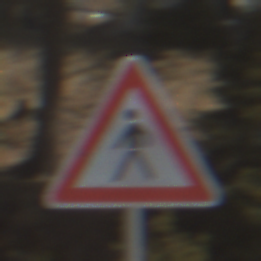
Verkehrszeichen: FussgaengerRechts
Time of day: Midday
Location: Outdoor (Nature)
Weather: PartlyCloudy
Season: NotSpecified
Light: Natural